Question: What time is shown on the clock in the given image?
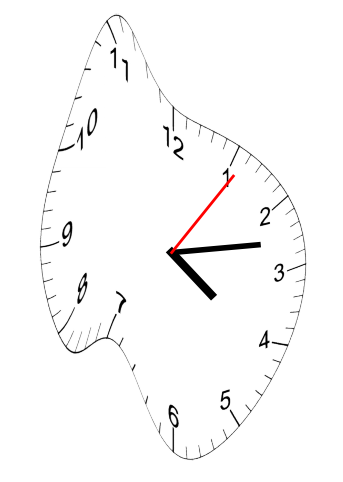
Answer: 04:13:06